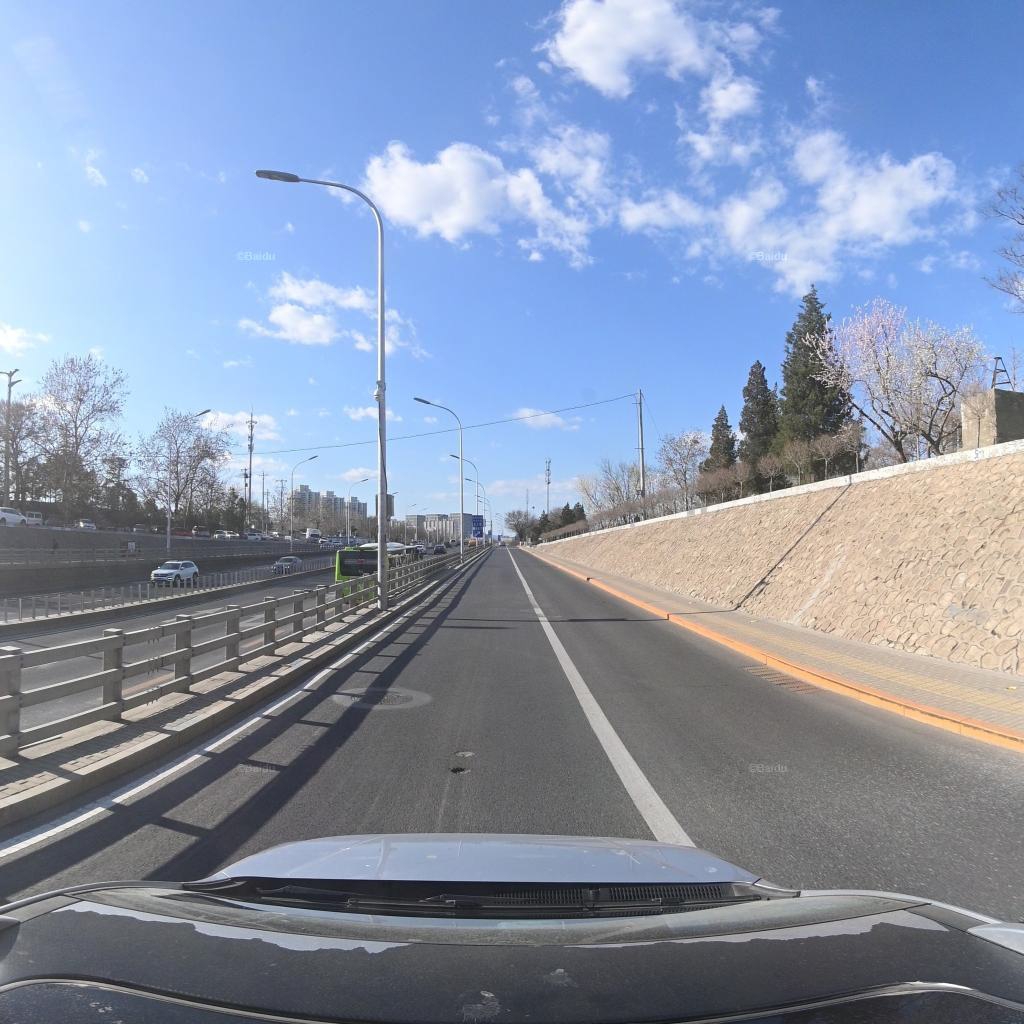
Region: Fengtai
Road damage annotations: pothole, pothole, manhole cover